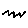
Label: zigzag